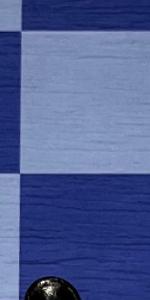
Label: Empty